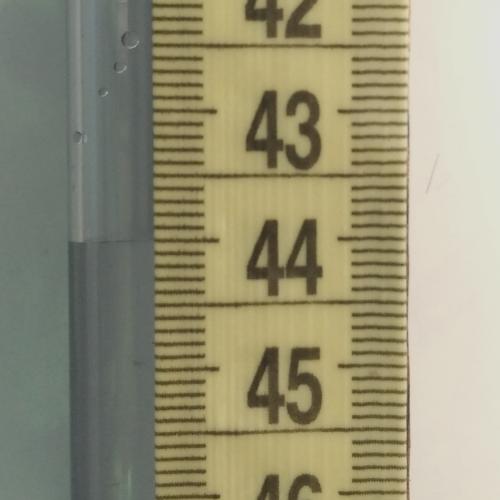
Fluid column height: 44.0 cm